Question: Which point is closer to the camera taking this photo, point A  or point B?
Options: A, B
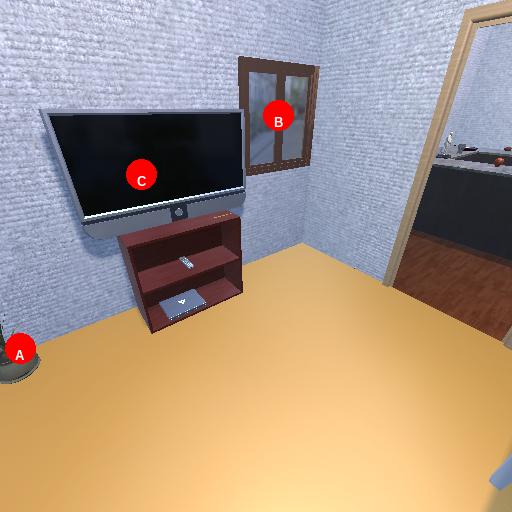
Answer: A